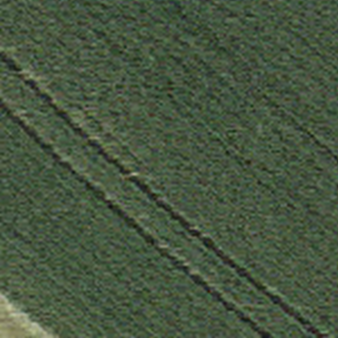
Label: other